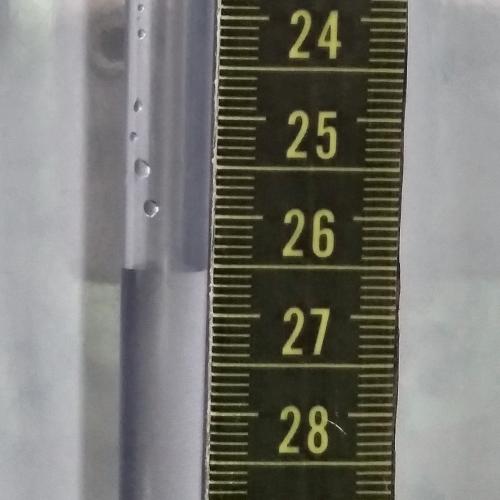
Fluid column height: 26.6 cm